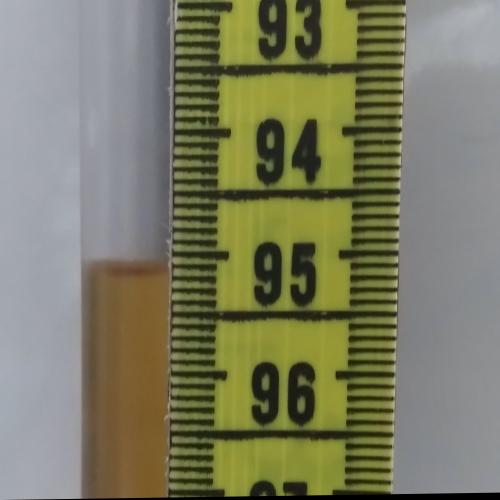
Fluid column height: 95.1 cm